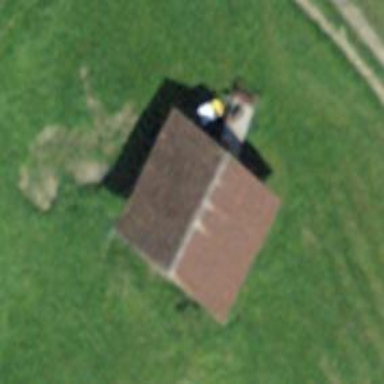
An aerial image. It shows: Barn.